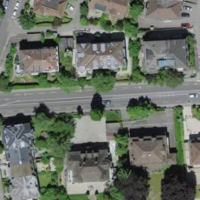
EUNIS habitat code: 54
Species observed at this site:
Veronica serpyllifolia
Symphoricarpos albus